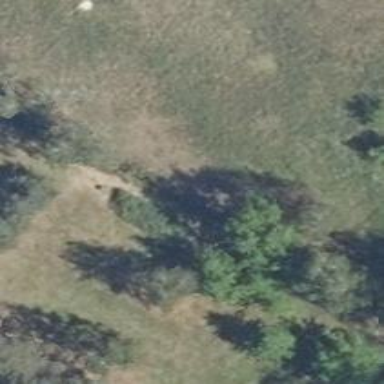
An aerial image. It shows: Single tag "natural: tree."